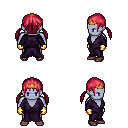
a pixel art fantasy rpg character, male body template, dark elf, purple skin, purple robe, red pants, ruby red twin-tailed hairstyle, gold tiara, gold gloves, maroon shoes, four views (front, back, left, right), 2x2 character sprite sheet, small pixel art, hard edges, no anti-aliasing